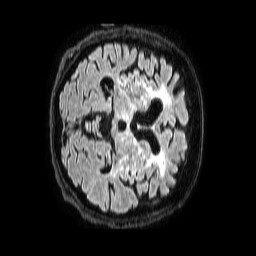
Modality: FLAIR
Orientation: axial
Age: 85
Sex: female
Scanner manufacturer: philips
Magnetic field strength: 1.5 T
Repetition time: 4.8 s
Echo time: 0.3 s